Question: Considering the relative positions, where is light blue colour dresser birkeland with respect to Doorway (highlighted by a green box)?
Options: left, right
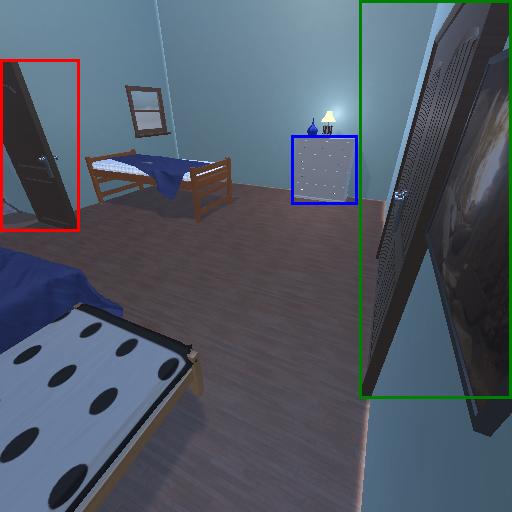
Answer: left